Interaction volume radius: 5 \u00c5
Interaction volume height: 15 \u00c5
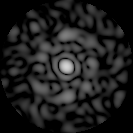
Disorder parameter: 0.788